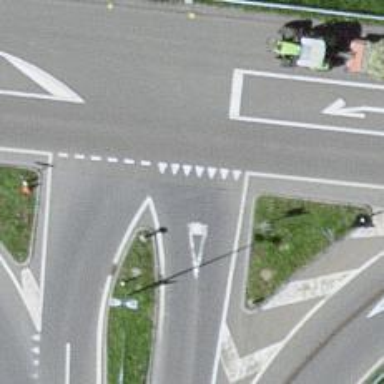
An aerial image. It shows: Road with "give way" sign.